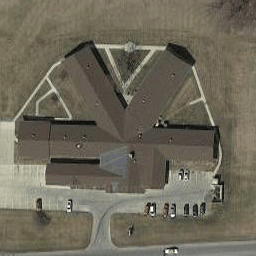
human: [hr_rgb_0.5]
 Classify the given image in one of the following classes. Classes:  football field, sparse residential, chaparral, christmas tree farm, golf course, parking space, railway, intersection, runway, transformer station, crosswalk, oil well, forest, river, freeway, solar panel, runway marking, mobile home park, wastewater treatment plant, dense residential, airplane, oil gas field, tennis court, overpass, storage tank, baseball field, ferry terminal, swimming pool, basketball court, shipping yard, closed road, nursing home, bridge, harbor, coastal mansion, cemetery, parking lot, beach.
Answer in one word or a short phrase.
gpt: nursing home